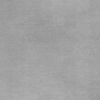
Label: dusty